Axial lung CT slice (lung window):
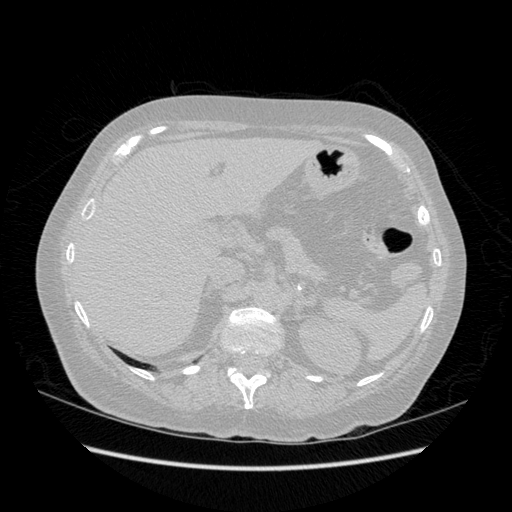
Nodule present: no